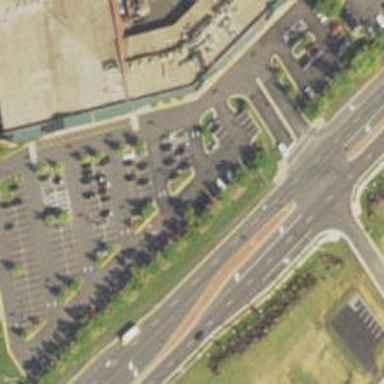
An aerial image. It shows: Parking space is available.